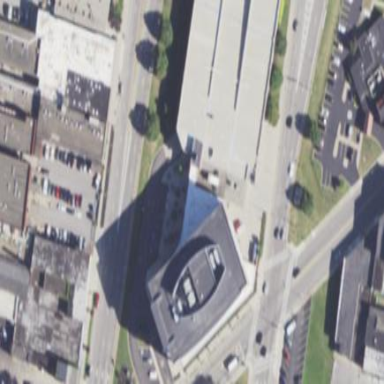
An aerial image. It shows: Part of building is shown in the image.